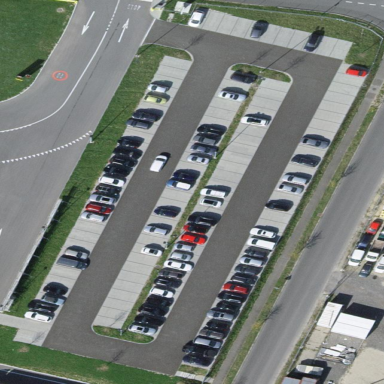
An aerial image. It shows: Parking area with surface.